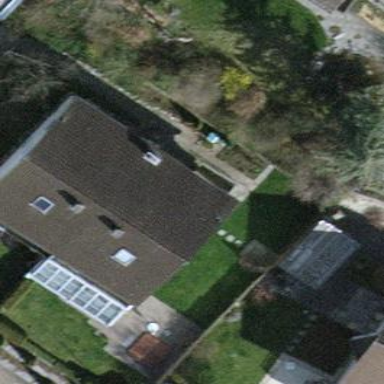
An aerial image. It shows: Terrace building.